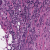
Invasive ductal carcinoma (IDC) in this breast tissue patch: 1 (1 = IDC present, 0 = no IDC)